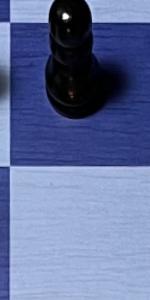
Label: Empty